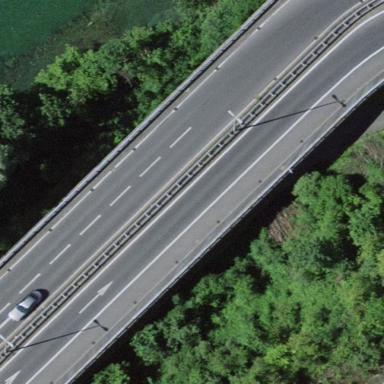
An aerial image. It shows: Man-made bridge.